Question: So I am developing android program which displays my age given their birth year.But my app does not show any answer it just shows 0 when button in pressed.
Can you please suggest where I am going wrong.And tell me how to display difference between 2017 - myAge.
'''
public class MainActivity extends AppCompatActivity {
Button press;
EditText editText;
TextView enterText;
int myAge;
int yearOfBirth;
int year = 2017;
@Override
protected void onCreate(Bundle savedInstanceState) {
super.onCreate(savedInstanceState);
setContentView(R.layout.activity_main);
editText = (EditText)findViewById(R.id.editText) ;
enterText = (TextView)findViewById(R.id.entertext);
press = (Button)findViewById(R.id.press);
try
{
yearOfBirth = Integer.parseInt(editText.getText().toString());
}catch(NumberFormatException e)
{
e.printStackTrace();
}
press.setOnClickListener(new View.OnClickListener() {
@Override
public void onClick(View v) {
myAge = yearOfBirth;
enterText.setText(String.valueOf(myAge));
}
});
}
}
'''
Screenshot:

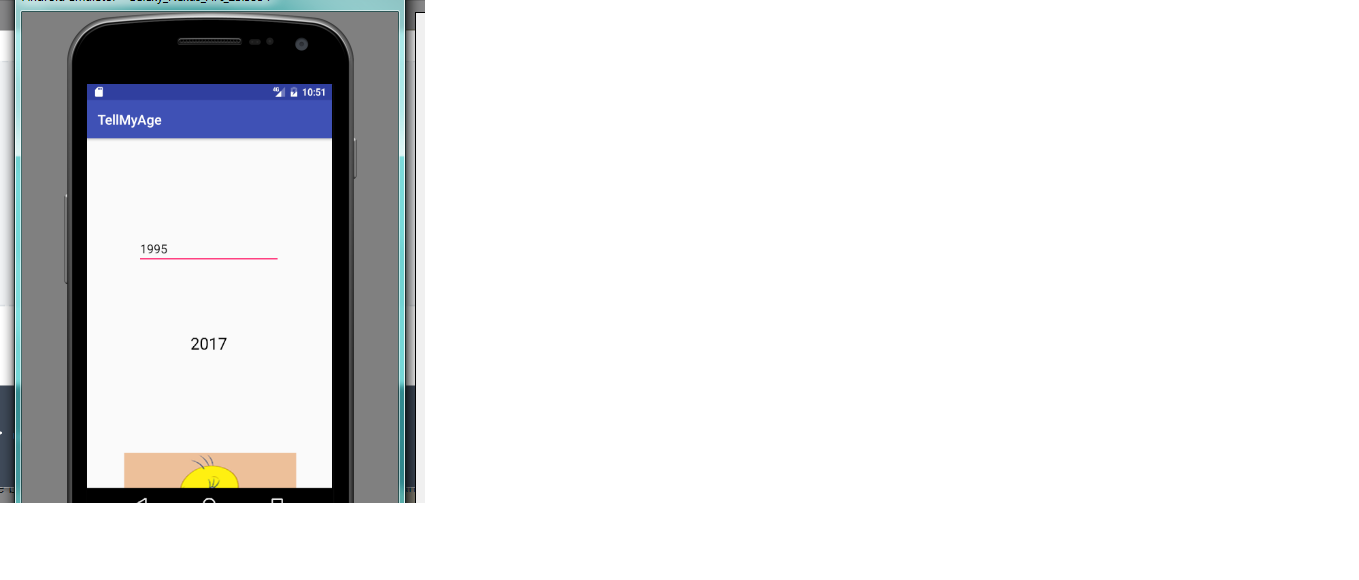
Answer: remove
'''
yearOfBirth = Integer.parseInt(editText.getText().toString());
'''
in the try block and add it inside the onClick block.
and instead of
'''
myAge = yearOfBirth;
'''
write
'''
int currYear = Calendar.getInstance().get(Calendar.YEAR);
myAge = currYear - yearOfBirth;
'''
putting year = 2017 will only work for this year that is why I suggest you to use Calendar class which gives you the exact year.